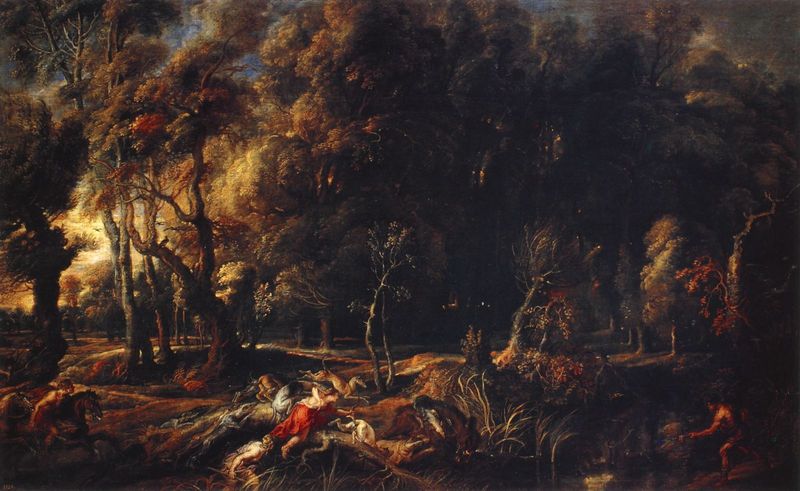
Titel: Atalanta und Meleagro
Künstler: Peter Paul Rubens
Institution: Madrid, Museo del Prado
Schlagwörter: dunkel, gemälde, himmel, mann, bäume, menschen, äste, abend, braun, frau, licht, männer, hunde, rot, wiese, beige, malerei, öl, sträucher, wald, pferd, pferde, düster, herbst, jagd, zwielicht, diana